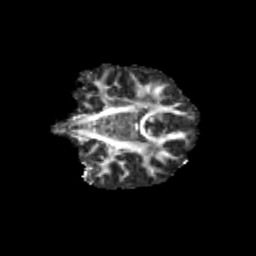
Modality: FA
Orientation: coronal
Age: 12
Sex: female
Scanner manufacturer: siemens
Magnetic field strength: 3 T
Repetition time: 3.8 s
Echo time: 0.07 s